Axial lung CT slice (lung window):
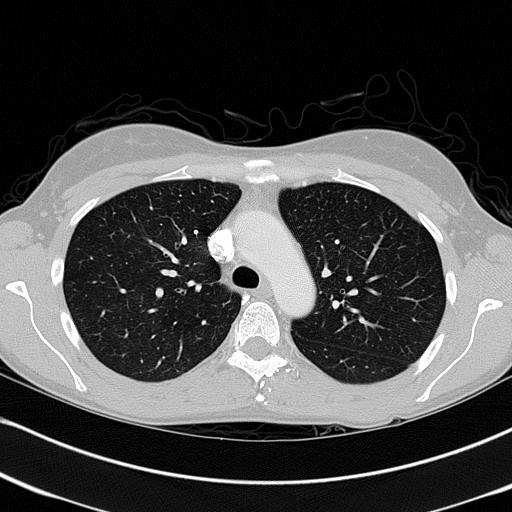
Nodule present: no